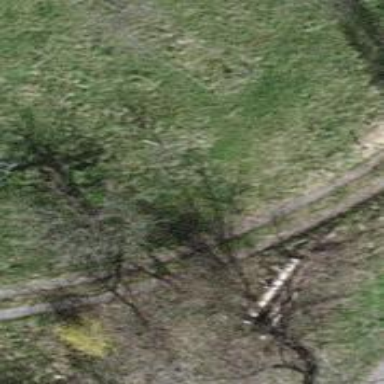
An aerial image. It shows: Abandoned railway.